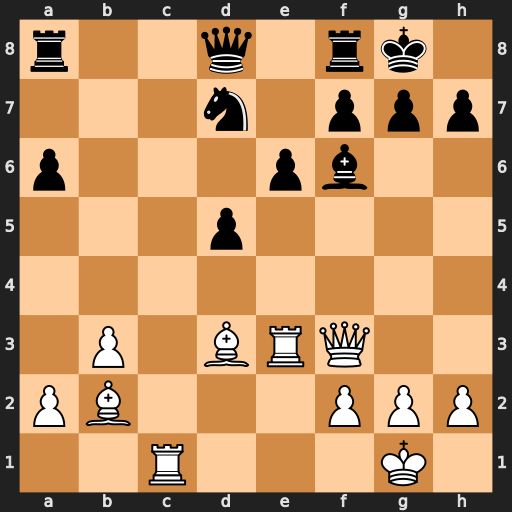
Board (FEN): r2q1rk1/3n1ppp/p3pb2/3p4/8/1P1BRQ2/PB3PPP/2R3K1
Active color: w
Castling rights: -
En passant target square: -
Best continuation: Bxh7+ Kxh7 Qh5+ Kg8 Rh3